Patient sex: M
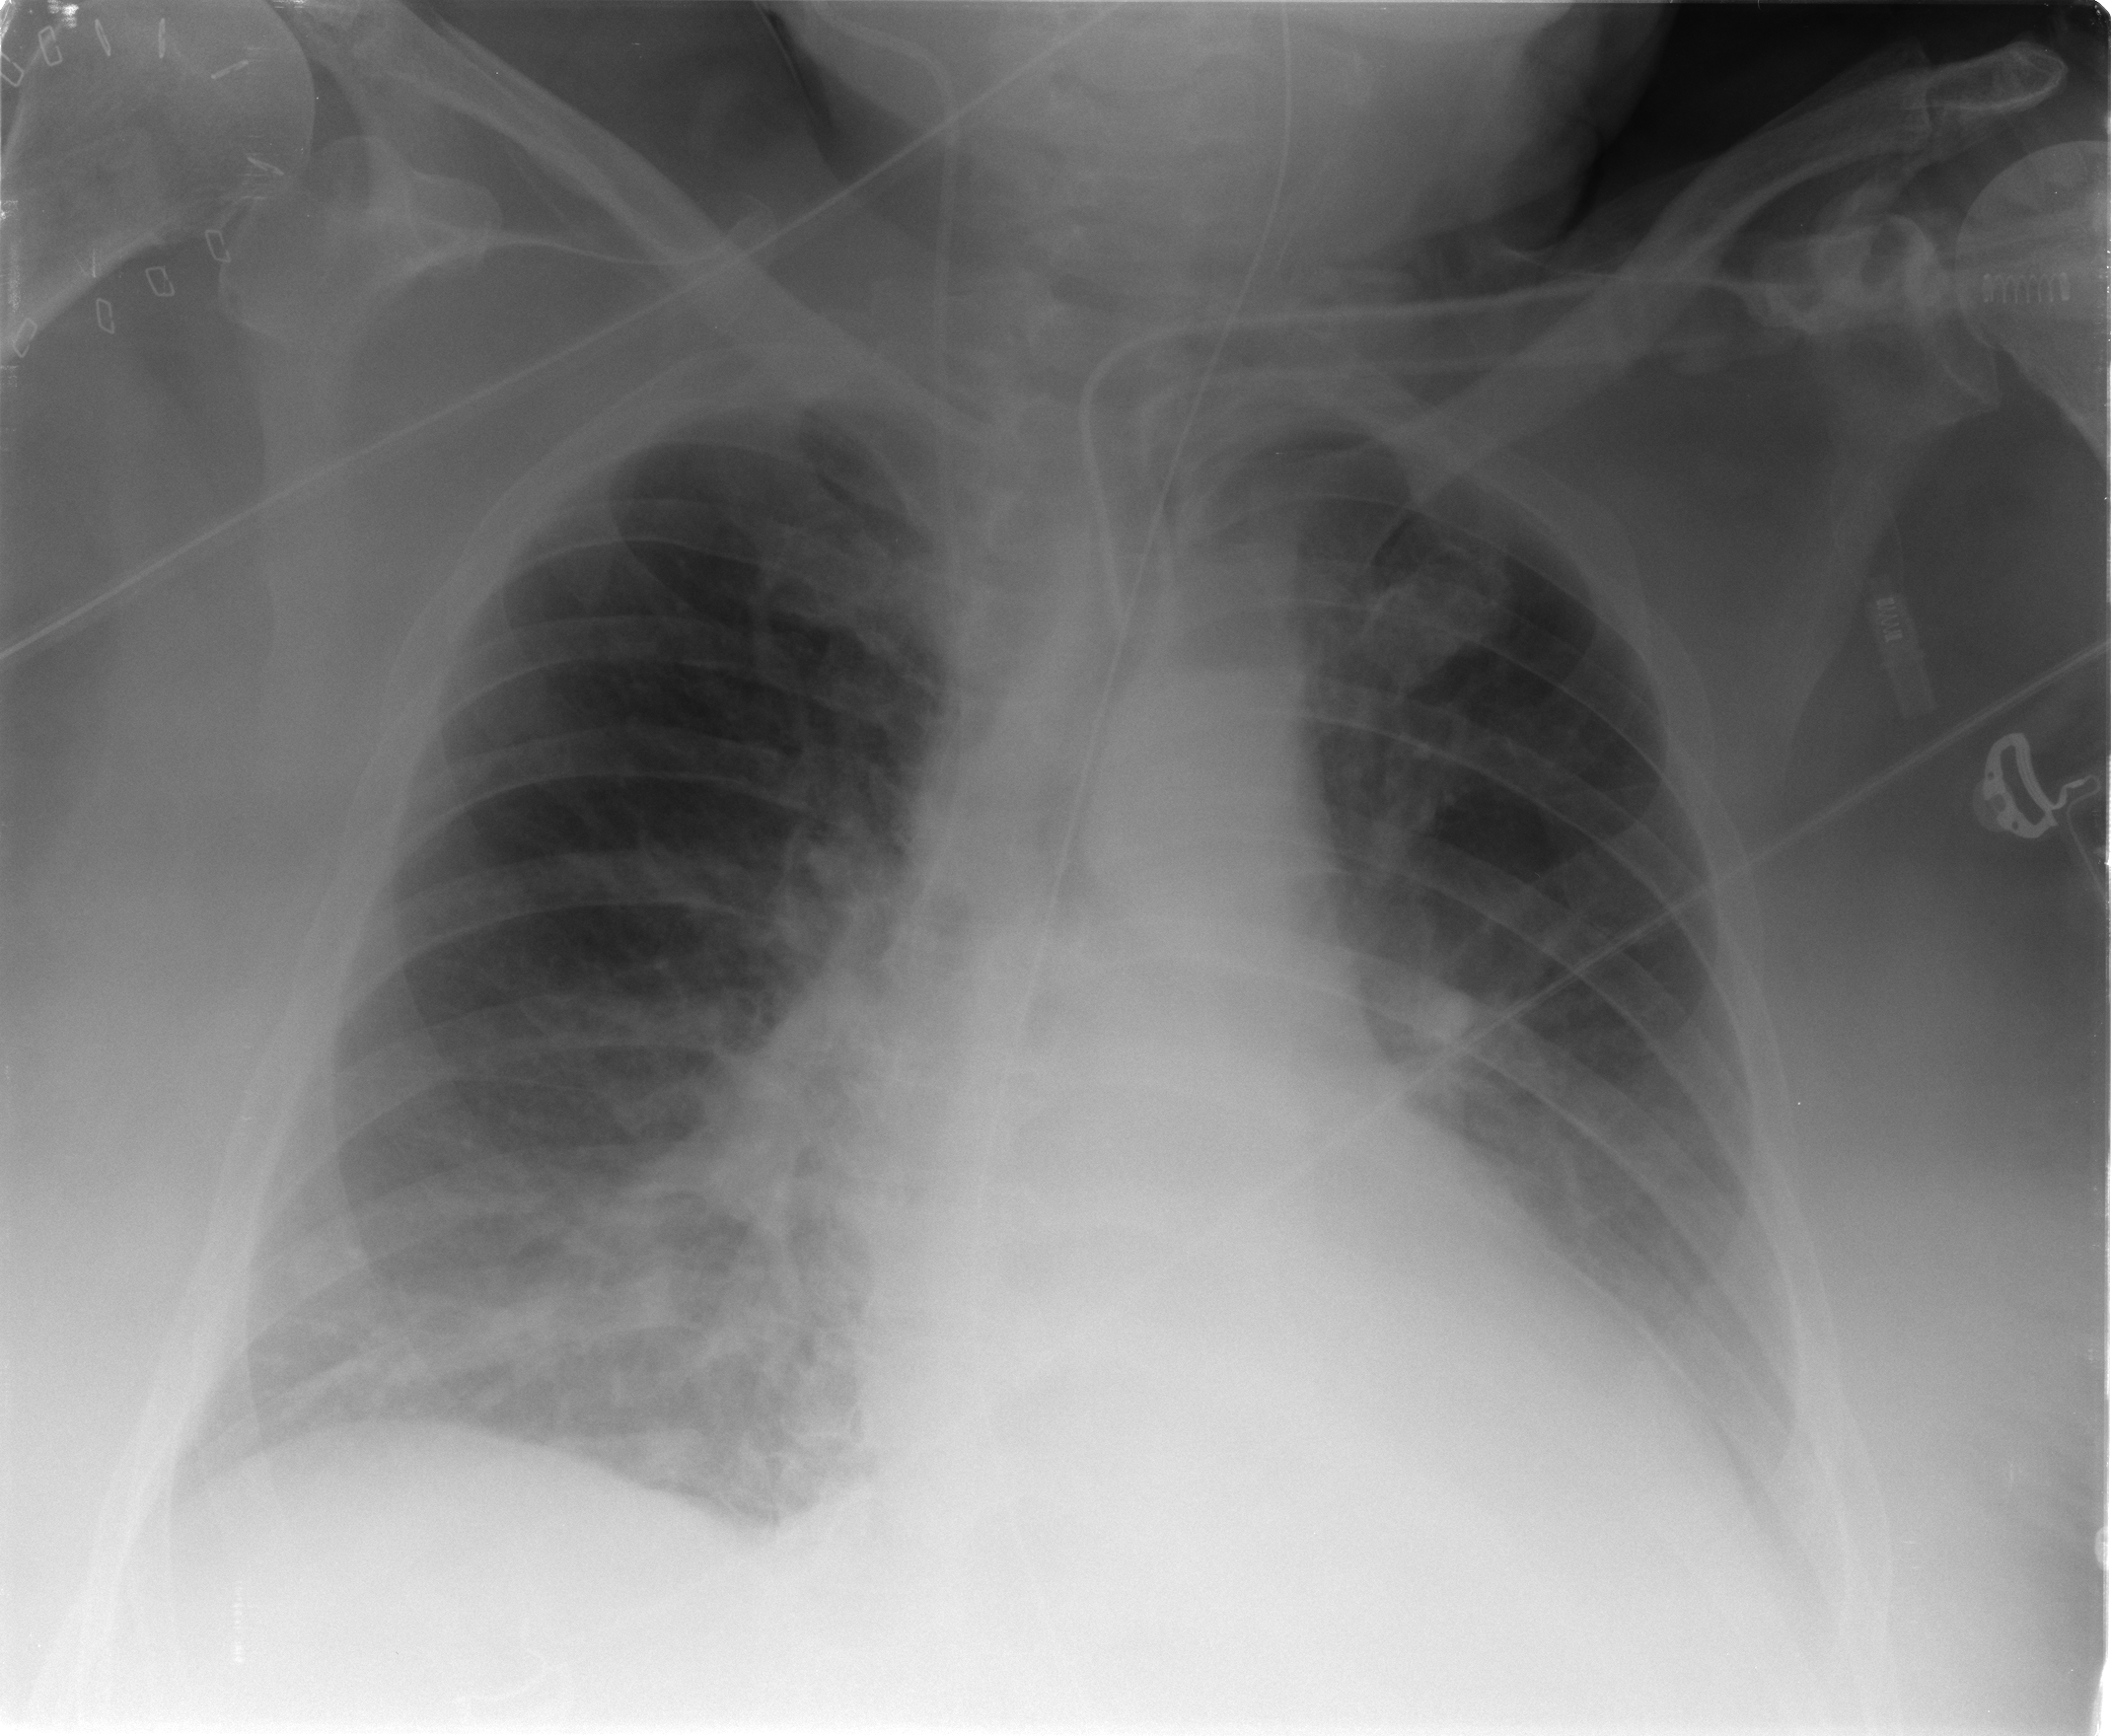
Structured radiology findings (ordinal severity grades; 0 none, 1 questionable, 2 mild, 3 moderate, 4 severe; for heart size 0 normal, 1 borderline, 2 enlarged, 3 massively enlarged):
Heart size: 2
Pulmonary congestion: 2
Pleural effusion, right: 0
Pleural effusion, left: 2
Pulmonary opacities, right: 2
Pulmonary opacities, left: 0
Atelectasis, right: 1
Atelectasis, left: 1